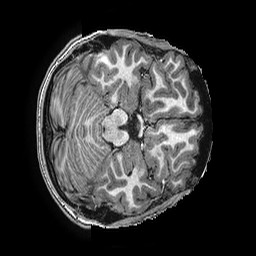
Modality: T1w
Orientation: axial
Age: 16
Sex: female
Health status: ill
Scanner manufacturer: ge
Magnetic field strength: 3 T
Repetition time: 0.0077 s
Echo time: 0.003436 s